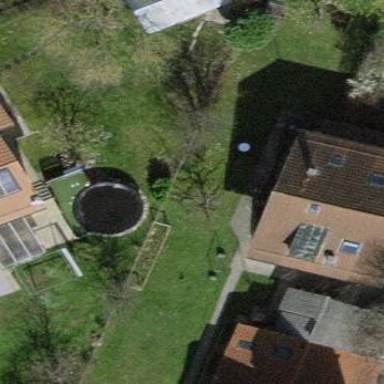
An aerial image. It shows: Garden area designated for leisure land.